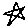
Label: star